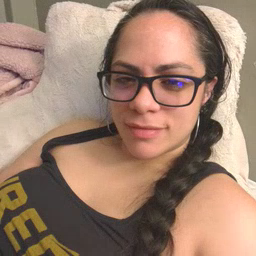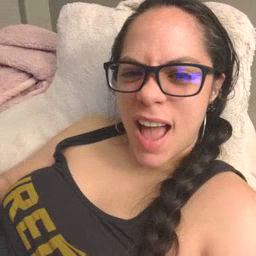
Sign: hide